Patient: sex M, age 31
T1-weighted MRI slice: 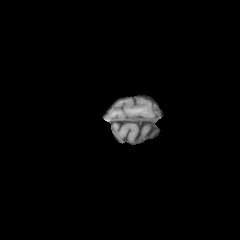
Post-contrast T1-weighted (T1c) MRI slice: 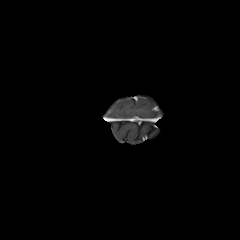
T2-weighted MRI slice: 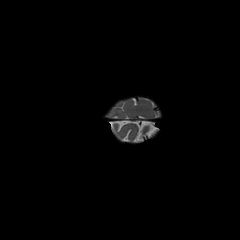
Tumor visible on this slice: no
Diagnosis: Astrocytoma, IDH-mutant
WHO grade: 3